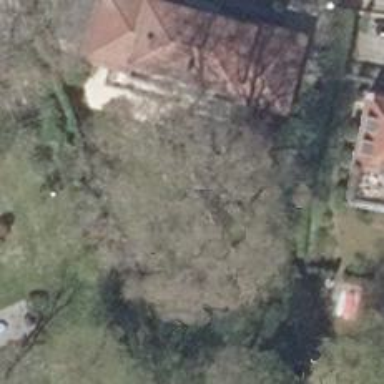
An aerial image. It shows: Natural monument of deciduous broadleaved tree.